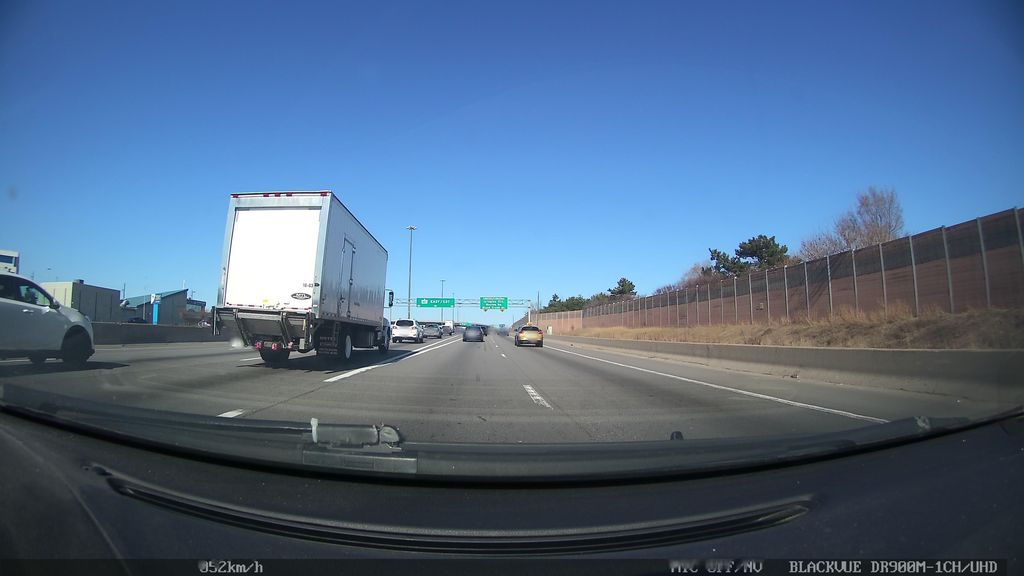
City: toronto